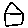
Label: house